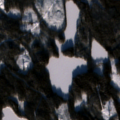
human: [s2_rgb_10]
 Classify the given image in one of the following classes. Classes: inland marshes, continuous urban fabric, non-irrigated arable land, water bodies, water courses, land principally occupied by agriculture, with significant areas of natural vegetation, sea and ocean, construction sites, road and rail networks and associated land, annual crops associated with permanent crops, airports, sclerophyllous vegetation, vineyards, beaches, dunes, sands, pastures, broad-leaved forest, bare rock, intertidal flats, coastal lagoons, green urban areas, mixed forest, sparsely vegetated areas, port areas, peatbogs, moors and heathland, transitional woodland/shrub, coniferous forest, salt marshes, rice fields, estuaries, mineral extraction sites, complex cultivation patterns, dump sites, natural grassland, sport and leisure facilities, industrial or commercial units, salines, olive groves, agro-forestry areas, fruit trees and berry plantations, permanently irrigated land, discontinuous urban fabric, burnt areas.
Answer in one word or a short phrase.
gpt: coniferous forest, mixed forest, transitional woodland/shrub